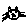
Label: cat